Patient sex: F
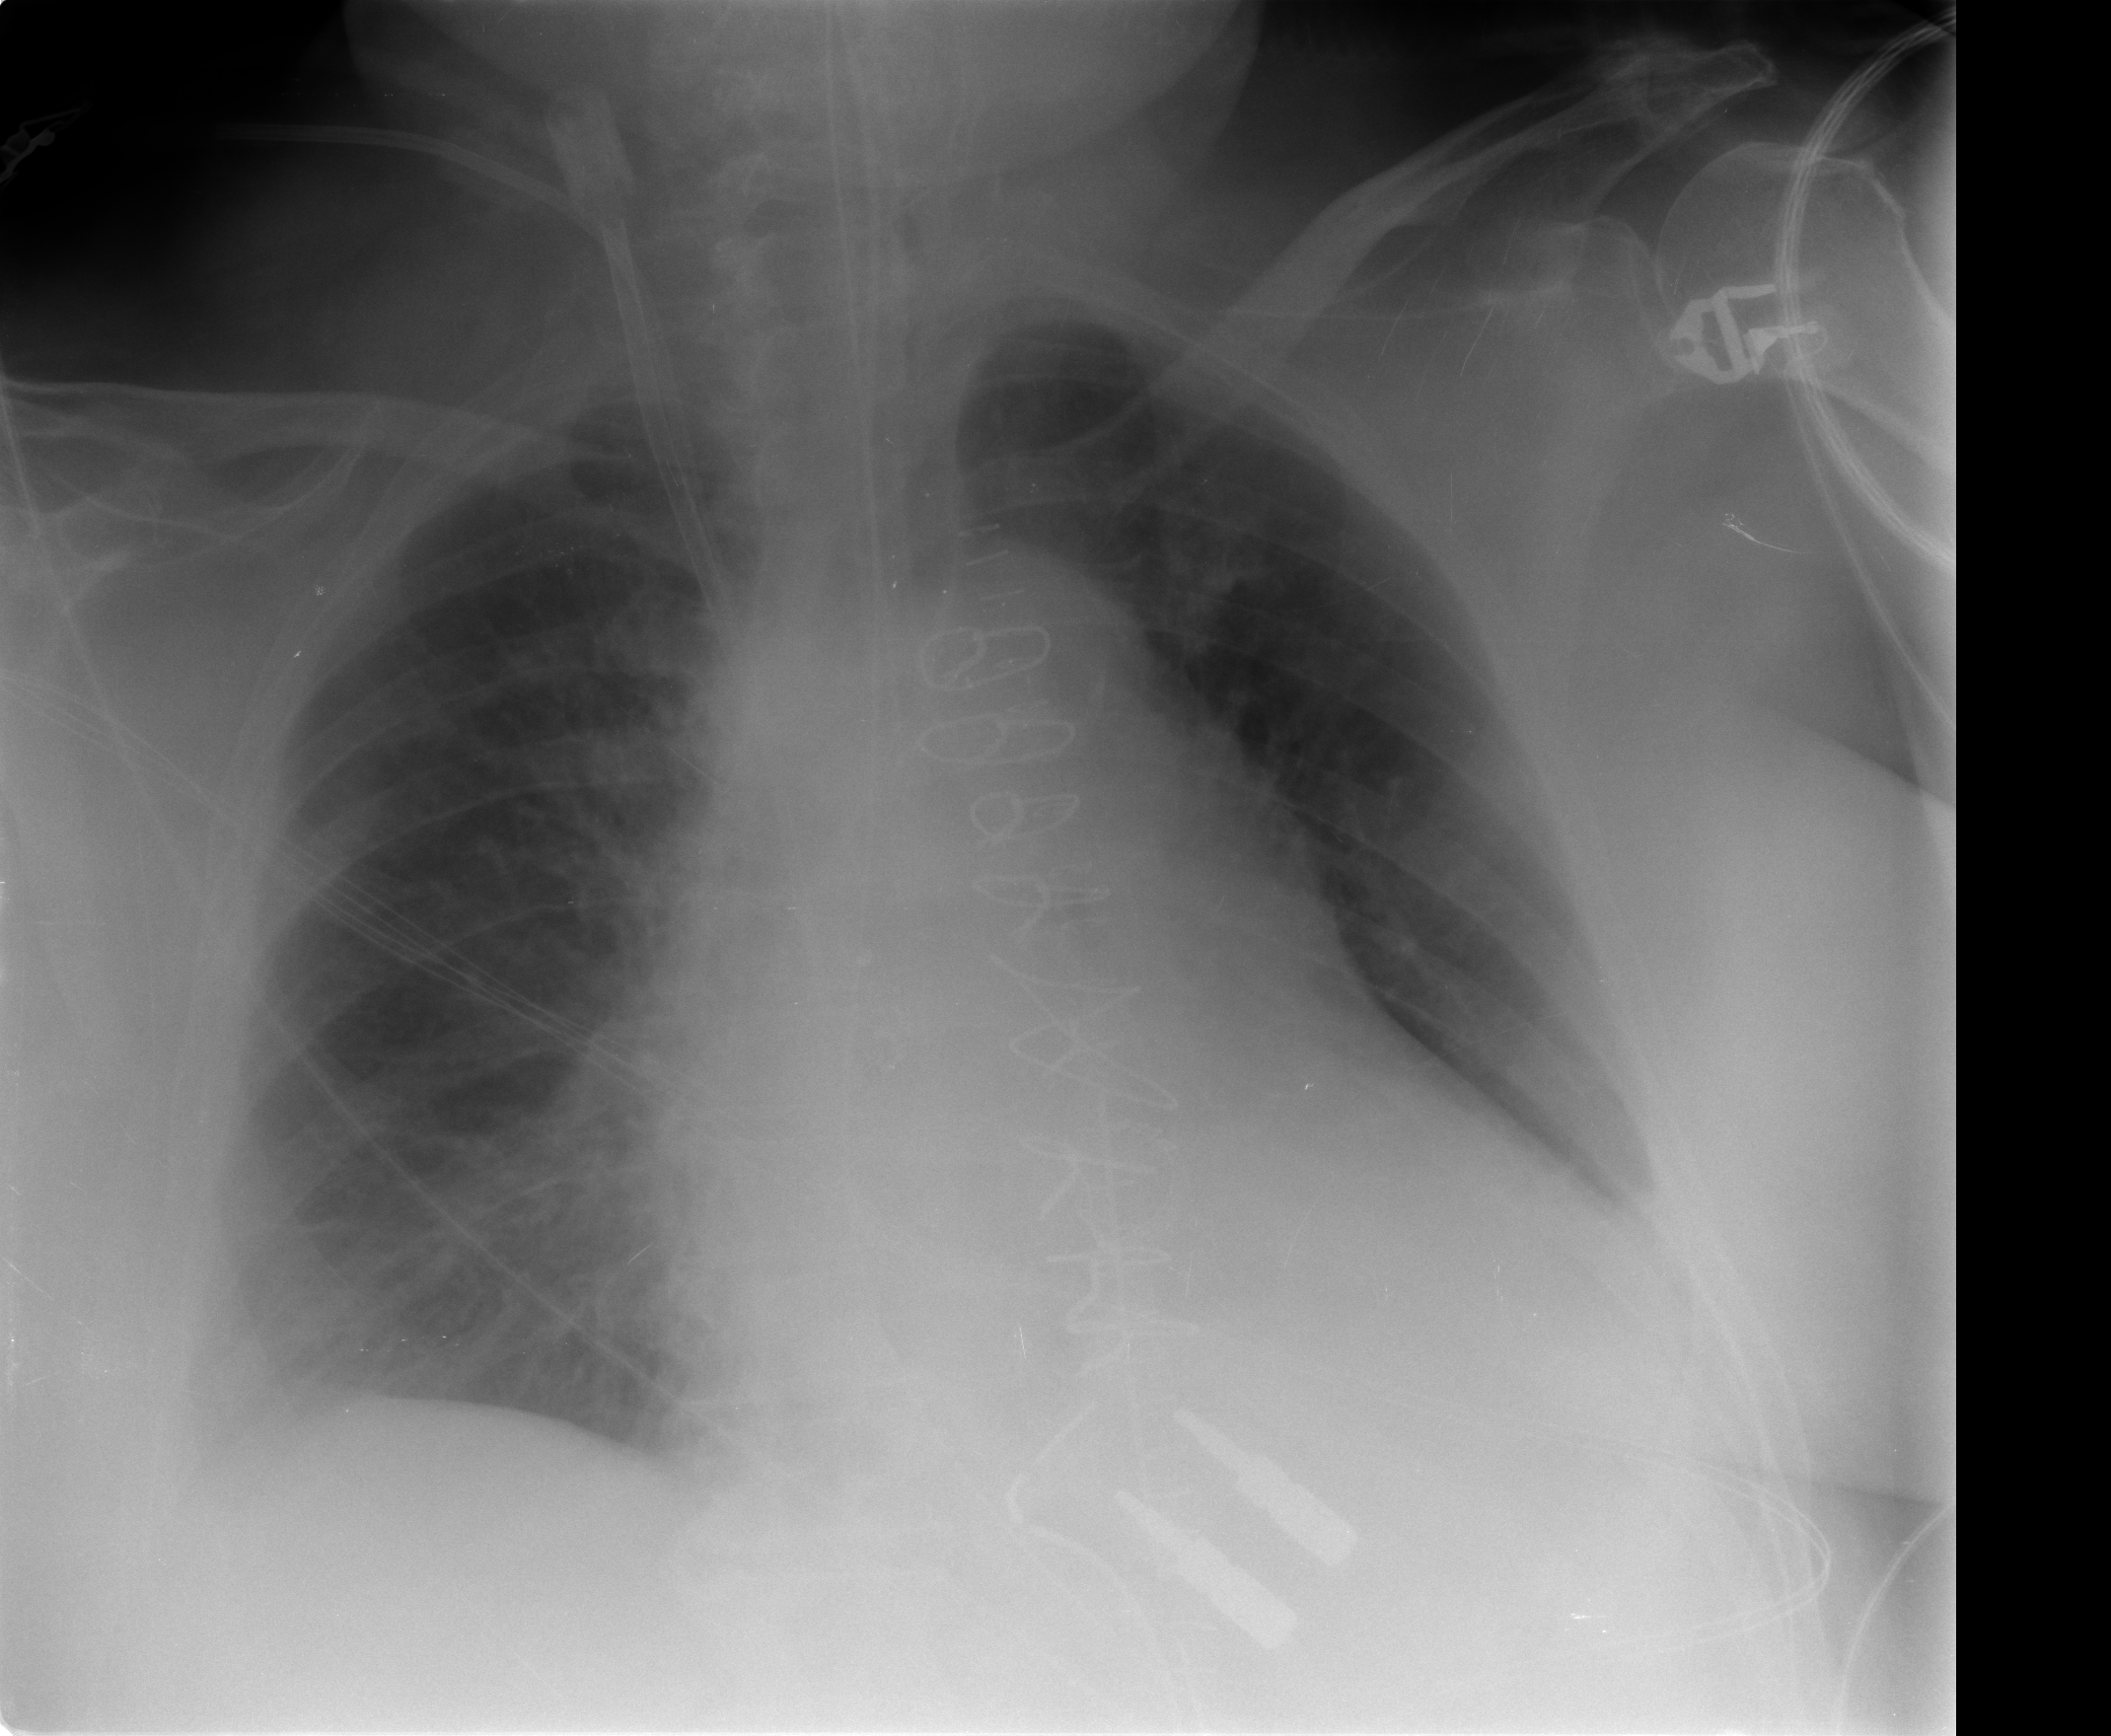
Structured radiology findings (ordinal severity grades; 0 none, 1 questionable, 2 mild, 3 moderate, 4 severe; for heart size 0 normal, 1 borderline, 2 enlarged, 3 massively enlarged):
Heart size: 2
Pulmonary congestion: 2
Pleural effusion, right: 2
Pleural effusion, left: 2
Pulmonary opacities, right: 0
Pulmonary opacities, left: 0
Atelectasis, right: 2
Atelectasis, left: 2